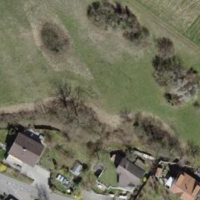
EUNIS habitat code: 52
Species observed at this site:
Roeseliana roeselii
Nemobius sylvestris